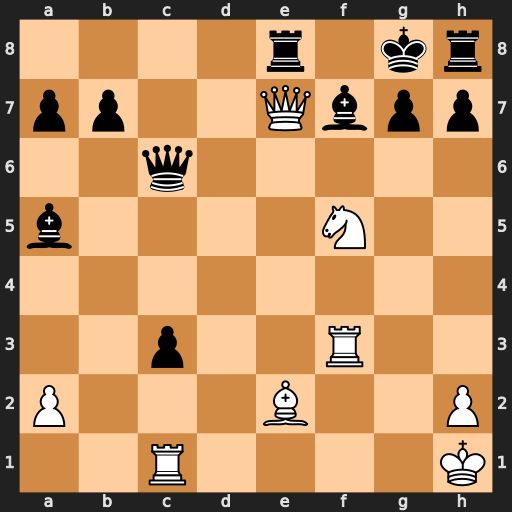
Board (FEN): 4r1kr/pp2Qbpp/2q5/b4N2/8/2p2R2/P3B2P/2R4K
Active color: w
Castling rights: -
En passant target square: -
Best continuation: Nh6+ Qxh6 Qxf7#